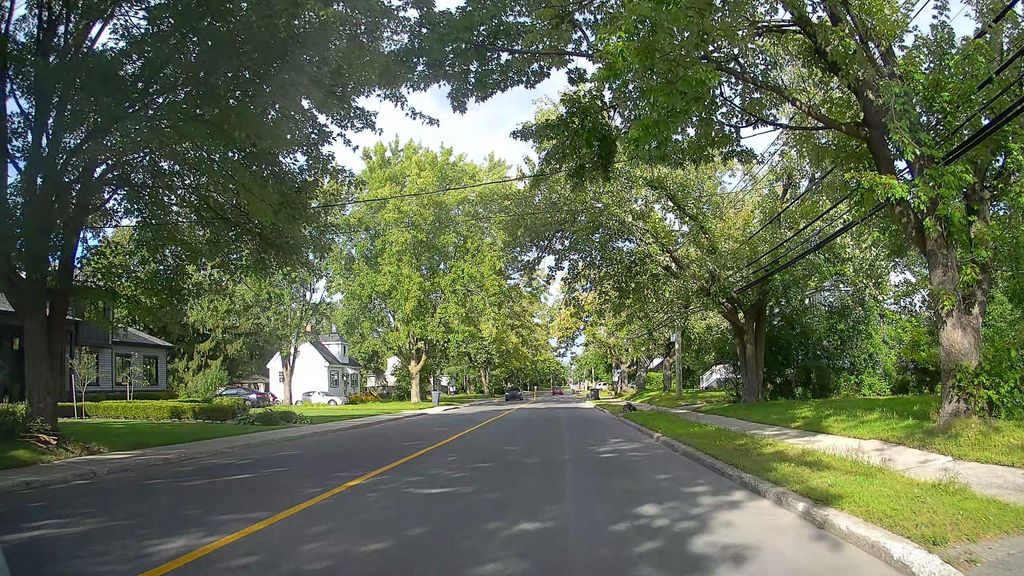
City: montreal